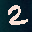
Label: 2